Question: I am trying to load a texture for a cube and I have trouble with the dimensions I use. The texture has the power of two (256x256). When it should use 256 as width and height it throws an exception:
'''
java.lang.IndexOutOfBoundsException: Required 262144 remaining bytes in buffer, only had 68998
at com.jogamp.common.nio.Buffers.rangeCheckBytes(Buffers.java:828)
'''
The code:
'''
private void initTexture(GL2ES2 gl) {
try {
BufferedImage bufferedImage = ImageIO.read(new URI("http://192.168.0.39/images/box.gif").toURL());
ByteArrayOutputStream byteArrayOutputStream = new ByteArrayOutputStream();
ImageIO.write(bufferedImage, "gif", byteArrayOutputStream);
byte[] imageData = byteArrayOutputStream.toByteArray();
imageBuffer = ByteBuffer.wrap(imageData);
} catch (Exception e) {
e.printStackTrace();
}
imageBuffer.rewind();
gl.glGenTextures(1, textureIds, 0);
gl.glBindTexture(GL2ES2.GL_TEXTURE_2D, textureIds[0]);
gl.glTexImage2D(GL2ES2.GL_TEXTURE_2D, 0, GL2ES2.GL_RGBA, 256, 256, 0, GL2ES2.GL_RGBA, GL2ES2.GL_UNSIGNED_BYTE, imageBuffer);
gl.glTexParameteri(GL2ES2.GL_TEXTURE_2D, GL2ES2.GL_TEXTURE_MAG_FILTER, GL2ES2.GL_LINEAR);
gl.glTexParameteri(GL2ES2.GL_TEXTURE_2D, GL2ES2.GL_TEXTURE_MIN_FILTER, GL2ES2.GL_LINEAR_MIPMAP_NEAREST);
gl.glGenerateMipmap(GL2ES2.GL_TEXTURE_2D);
gl.glBindTexture(GL2ES2.GL_TEXTURE_2D, 0);
}
'''
When I change the parameter width/height to 128 the exception disappears but the cubes show wrong colors:

As bestsss mentioned, the reason might be some raw format. The problem: I can't fix this. I tried multiple images and formats. Created them with gimp (working on ubuntu) but the exception is always the same. So I guess the reason for that is that I read the image in a wrong way. Some ideas?
My solution (which uses JOGL classes TextureIO and Texture):
'''
Texture texture;
private void initTexture(GL2ES2 gl) {
try {
texture = TextureIO.newTexture(new URI("http://192.168.0.39/images/box.gif").toURL(),true,null);
texture.setTexParameterf(GL2ES2.GL_TEXTURE_MIN_FILTER, GL2ES2.GL_LINEAR_MIPMAP_LINEAR);
texture.setTexParameterf(GL2ES2.GL_TEXTURE_MAG_FILTER, GL2ES2.GL_LINEAR);
} catch (Exception e) {
e.printStackTrace();
}
}
public void display(GL2ES2 gl) {
// code snipped
if (texture != null) {
texture.enable();
texture.bind();
}
// code snipped
}
'''
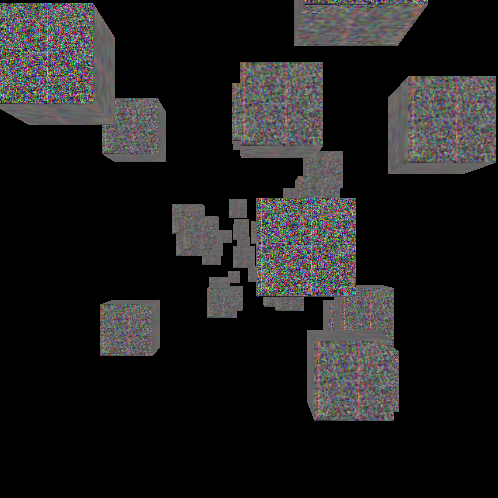
Answer: Zero clue about the API however. I can bet the expected format is some raw one since 262144 =2^18 (or 256*256*4). RGB+Alpha are 4bytes.
edit: again,
'gl.glTexImage2D(GL2ES2.GL_TEXTURE_2D, 0, GL2ES2.GL_RGBA, 256, 256, 0, GL2ES2.GL_RGBA, GL2ES2.GL_UNSIGNED_BYTE, imageBuffer);'
just guessting but look at the constants: GL2ES2.GL_RGBA, GL2ES2.GL_RGBA, GL2ES2.GL_UNSIGNED_BYTE - all support RGBA format for the bytes in the byte buffer,see what other contestants are available, the way I believe using NIO would have point only with buffers containing the raster in the format specified by the constants. (i.e. no other formats for image storage/transmission like jpeg/bif/png will help)
So read the documentation again, look for tutorial, examples and proceed (the way you load the image is not very good either)